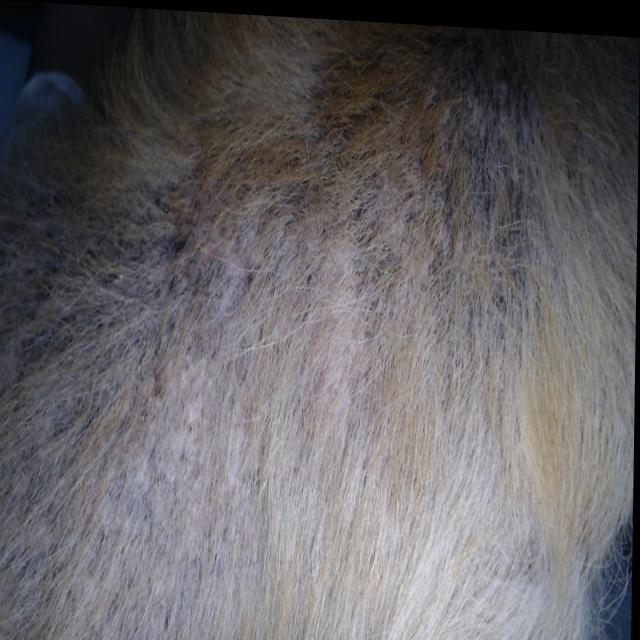
Canine demodicosis (Demodex mange) — caused by Demodex canis mites. Presents with alopecia, follicular papules, pustules, and comedones. Often localized on face and forelimbs.